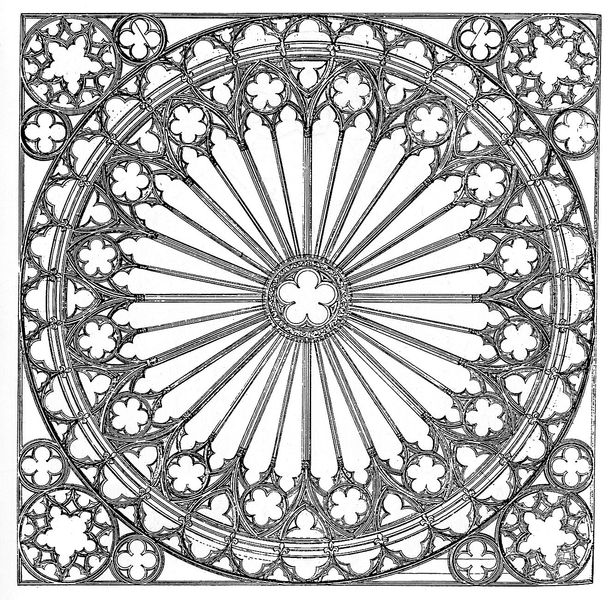
Titel: Straßburger Münster
Standort: Straßburg (EU - F)
Schlagwörter: weiß, blume, blumen, fenster, grau, mitte, schmuck, schwarz, skizze, zeichnung, blüten, architektur, stein, fünf, kirche, sonne, gotik, kreis, rund, studie, linien, detail, dekor, stangen, stern, strahlen, druck, stich, kreise, entwurf, pracht, geometrisch, zacken, gotisch, rosette, spitzbogen, spitzbögen, plan, zentrum, mandala, quadrat, klee, masswerk, quadratisch, riss, kleeblatt, westfassade, fensterrose, vierpass, kirchenfenster, gesprenge, lanzette, strahlenförmig, us, quartrat, passung, fünfpaß